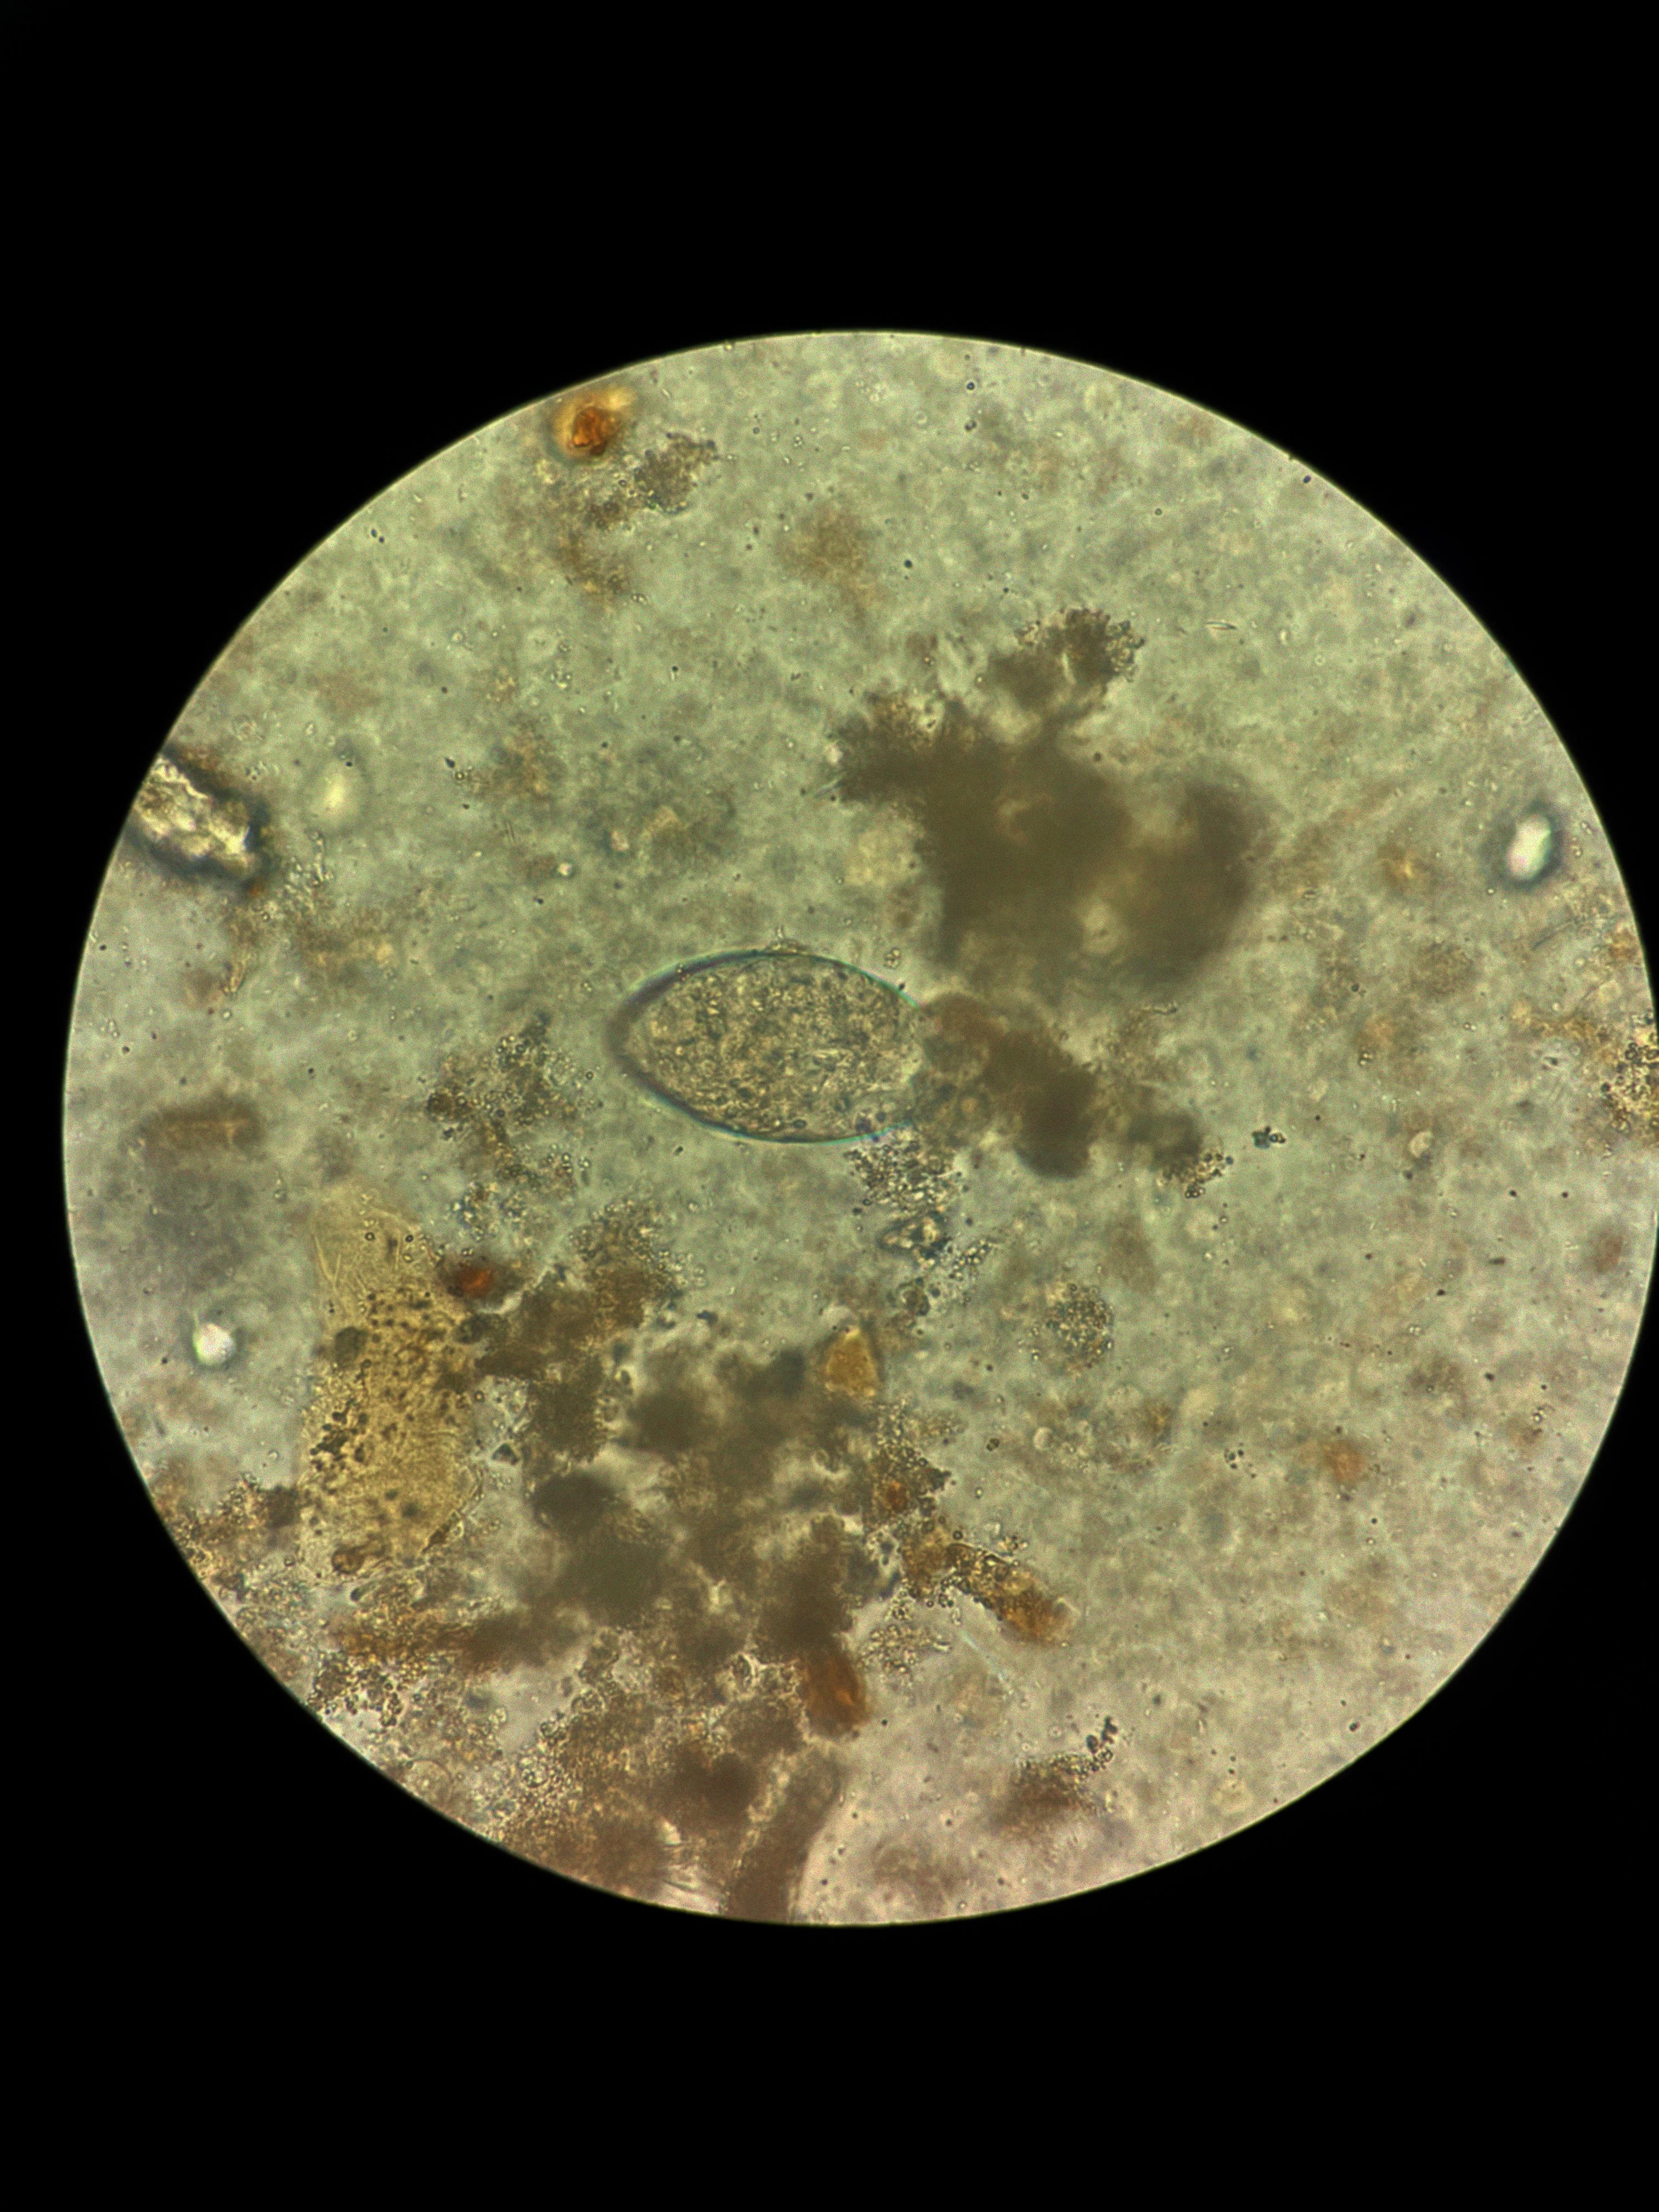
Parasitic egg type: Fasciolopsis buski